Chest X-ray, AP view. Patient: 49 years old, sex M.
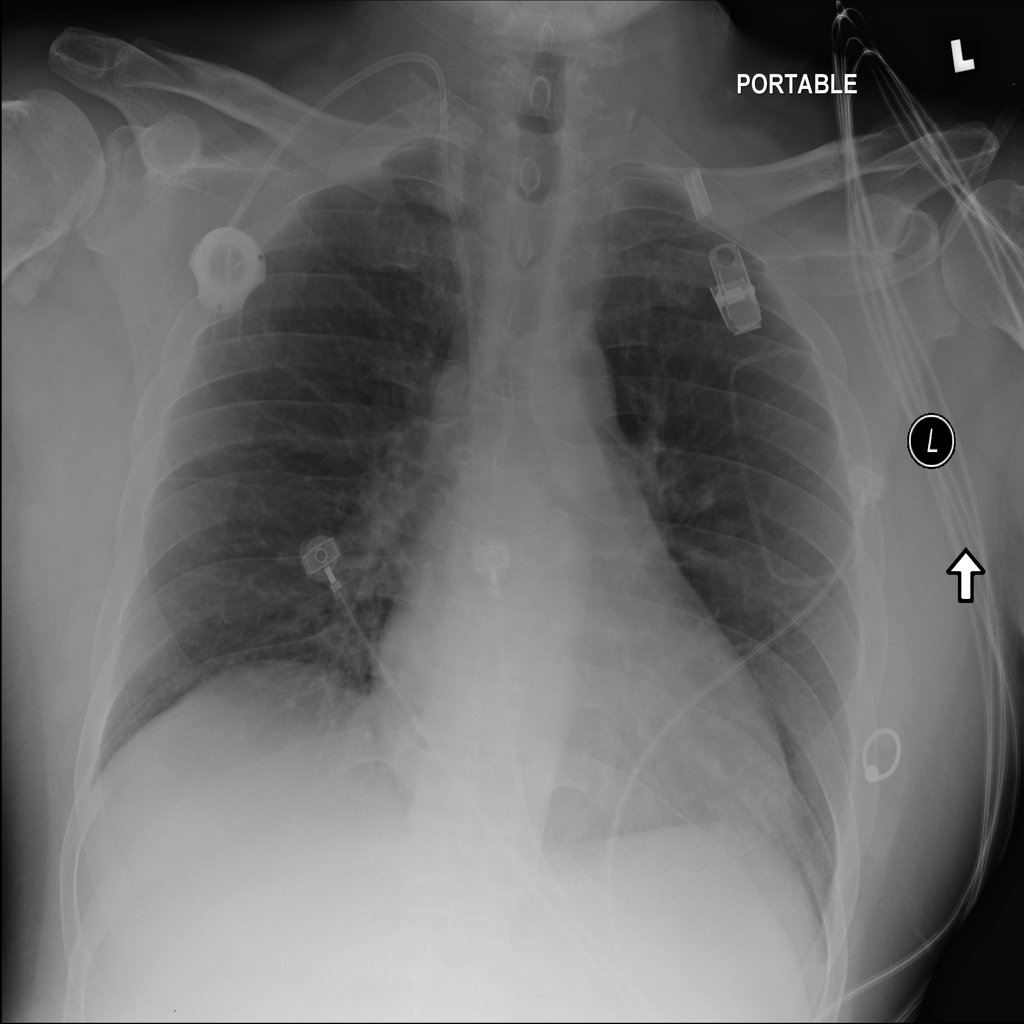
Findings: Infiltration